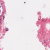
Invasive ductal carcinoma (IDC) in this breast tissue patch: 0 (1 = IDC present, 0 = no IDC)